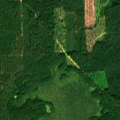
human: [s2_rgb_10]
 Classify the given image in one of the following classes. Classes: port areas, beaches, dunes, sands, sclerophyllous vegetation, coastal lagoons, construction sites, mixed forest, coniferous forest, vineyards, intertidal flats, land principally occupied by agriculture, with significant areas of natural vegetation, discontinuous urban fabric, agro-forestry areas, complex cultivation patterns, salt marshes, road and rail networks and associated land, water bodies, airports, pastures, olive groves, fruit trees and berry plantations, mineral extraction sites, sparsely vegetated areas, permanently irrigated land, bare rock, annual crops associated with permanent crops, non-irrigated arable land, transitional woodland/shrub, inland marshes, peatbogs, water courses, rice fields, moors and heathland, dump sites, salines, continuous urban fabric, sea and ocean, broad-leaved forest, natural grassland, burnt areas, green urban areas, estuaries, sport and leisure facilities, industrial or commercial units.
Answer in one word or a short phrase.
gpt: coniferous forest, transitional woodland/shrub